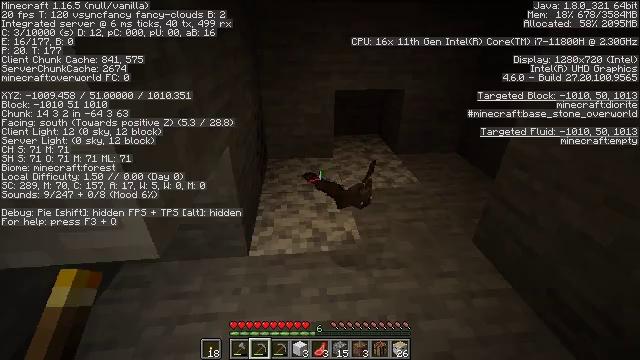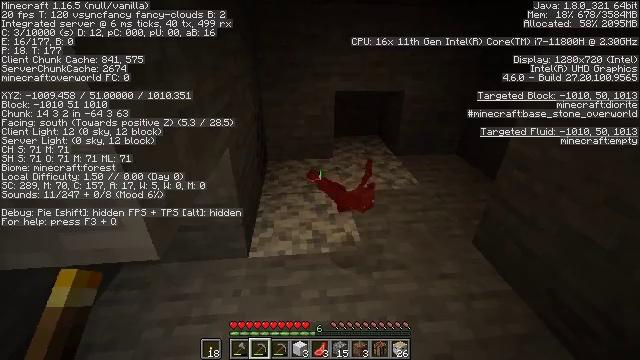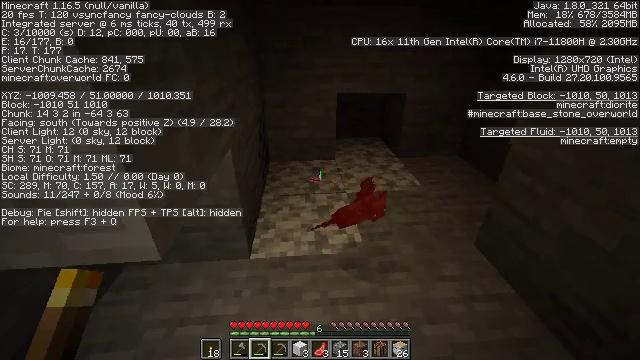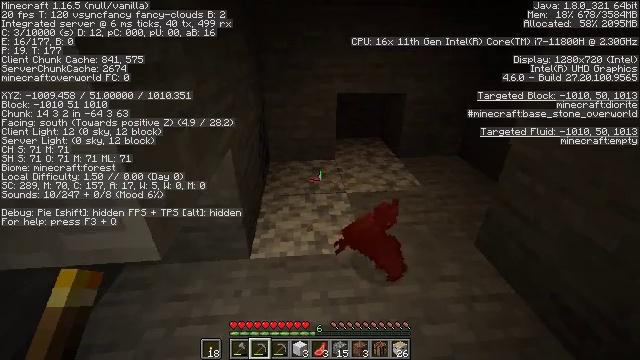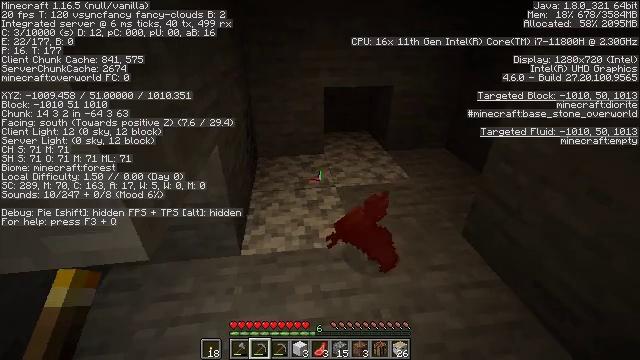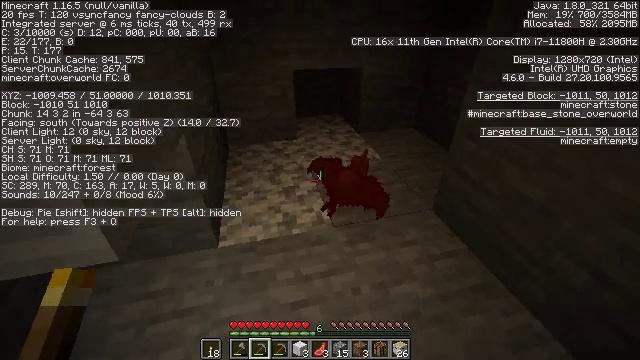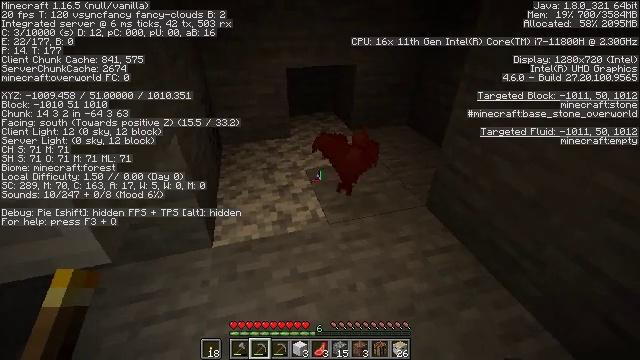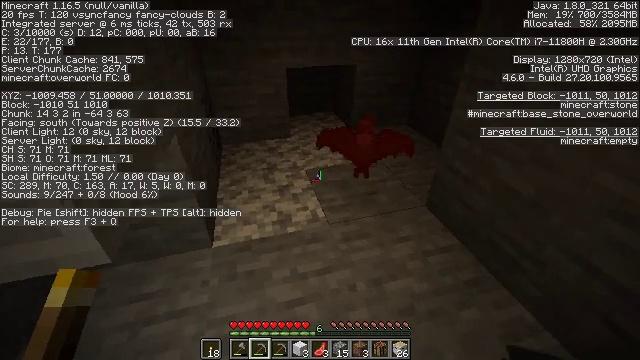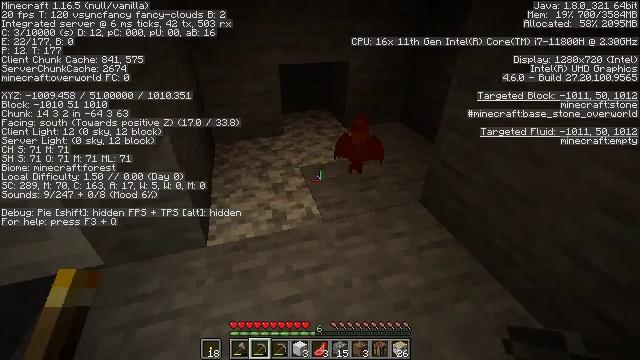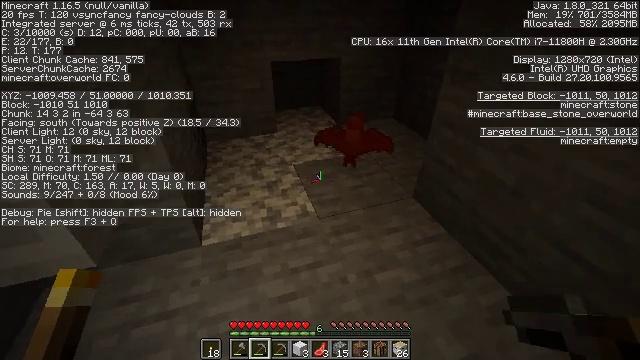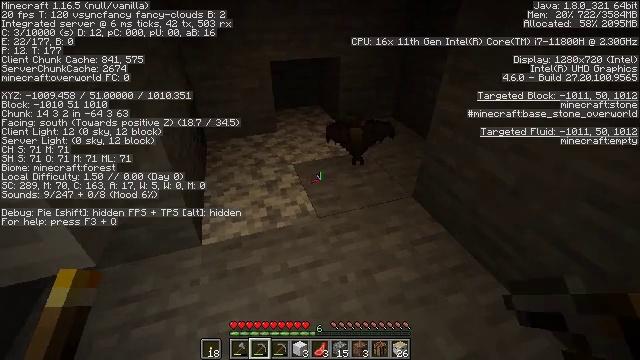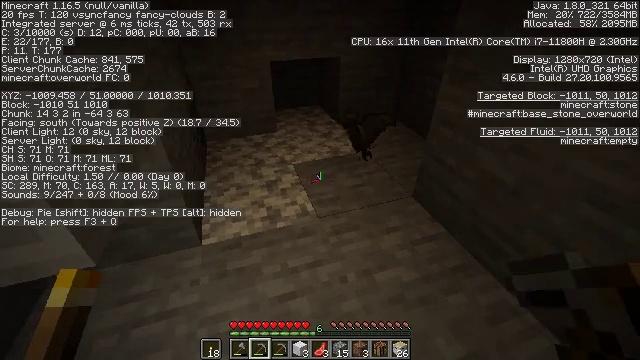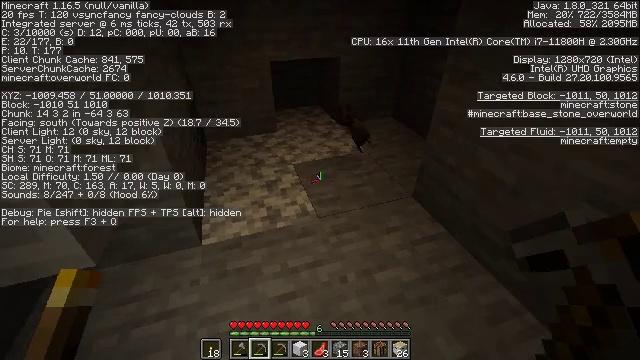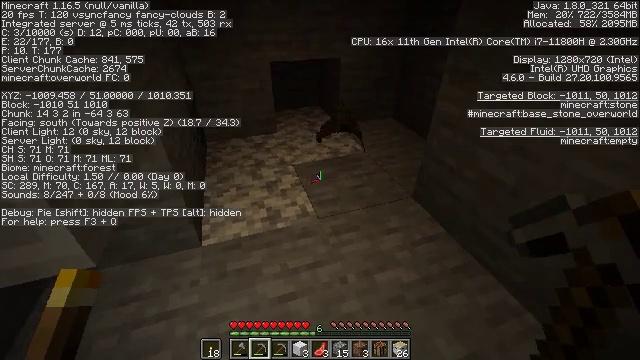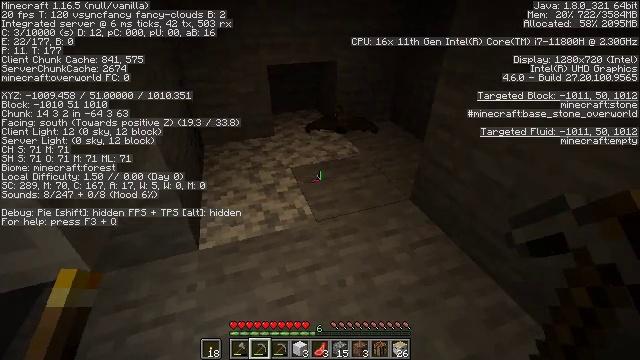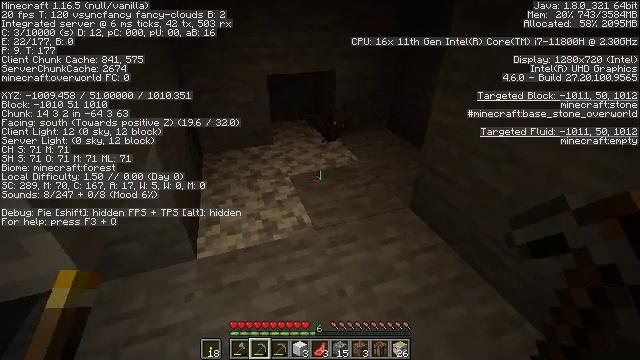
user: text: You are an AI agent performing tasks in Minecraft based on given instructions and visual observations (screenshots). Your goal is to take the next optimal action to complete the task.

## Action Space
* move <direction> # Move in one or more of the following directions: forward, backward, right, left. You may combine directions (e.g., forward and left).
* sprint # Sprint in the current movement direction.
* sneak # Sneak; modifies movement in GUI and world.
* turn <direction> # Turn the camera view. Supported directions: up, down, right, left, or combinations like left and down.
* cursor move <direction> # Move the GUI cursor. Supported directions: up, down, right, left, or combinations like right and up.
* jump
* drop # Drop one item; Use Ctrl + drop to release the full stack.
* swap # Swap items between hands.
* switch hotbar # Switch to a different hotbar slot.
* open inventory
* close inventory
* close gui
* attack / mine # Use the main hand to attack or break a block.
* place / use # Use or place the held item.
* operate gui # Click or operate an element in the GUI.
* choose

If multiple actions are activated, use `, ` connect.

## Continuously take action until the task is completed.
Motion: motion action
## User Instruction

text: Hunt bats in caves.
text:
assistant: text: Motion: no_op
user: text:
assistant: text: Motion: no_op
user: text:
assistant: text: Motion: no_op
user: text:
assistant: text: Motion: turn right and down
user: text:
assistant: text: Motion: turn right and down
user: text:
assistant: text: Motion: turn right
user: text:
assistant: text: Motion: no_op
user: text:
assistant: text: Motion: turn right
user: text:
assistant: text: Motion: turn right
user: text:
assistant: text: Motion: no_op
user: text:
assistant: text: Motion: no_op
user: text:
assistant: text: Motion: no_op
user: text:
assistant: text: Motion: no_op
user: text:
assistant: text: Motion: no_op
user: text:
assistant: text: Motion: turn up
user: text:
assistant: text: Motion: no_op
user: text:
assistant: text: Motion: no_op
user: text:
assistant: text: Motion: no_op
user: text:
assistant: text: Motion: no_op
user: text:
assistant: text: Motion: no_op
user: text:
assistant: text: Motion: turn up
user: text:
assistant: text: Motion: move forward, turn left and up
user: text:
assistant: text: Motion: move forward
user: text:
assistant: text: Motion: move forward, turn right
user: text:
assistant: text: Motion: move forward, turn down
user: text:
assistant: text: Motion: attack / mine
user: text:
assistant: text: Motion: turn left, attack / mine
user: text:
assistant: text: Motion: turn left, attack / mine
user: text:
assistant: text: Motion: turn left and down
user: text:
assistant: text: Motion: turn left